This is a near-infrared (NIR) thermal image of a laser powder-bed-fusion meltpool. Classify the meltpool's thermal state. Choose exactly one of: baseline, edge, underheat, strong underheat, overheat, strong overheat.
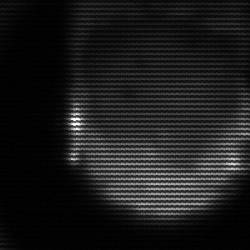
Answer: edge